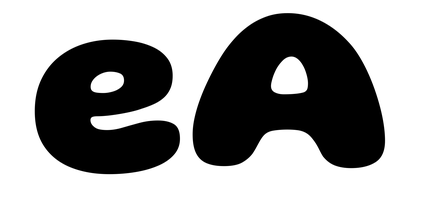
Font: Gluten_ExtraBold